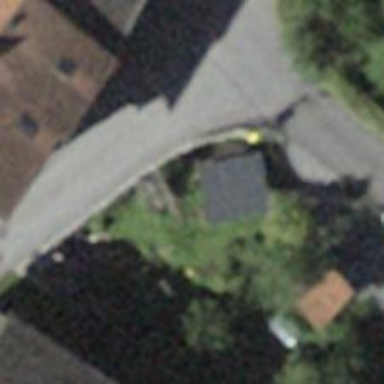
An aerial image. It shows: Post box is visible.